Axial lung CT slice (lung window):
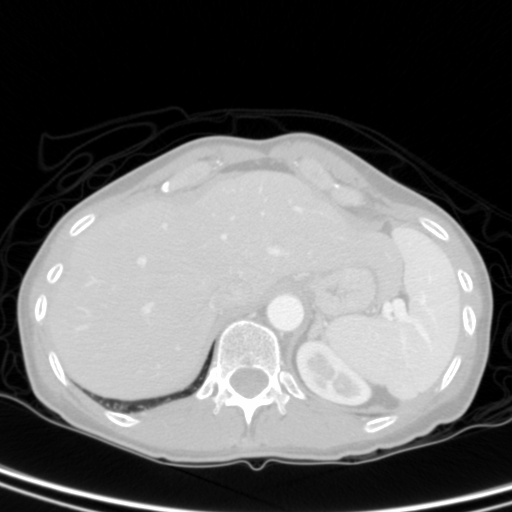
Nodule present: no